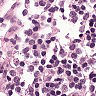
Metastatic tissue present: no